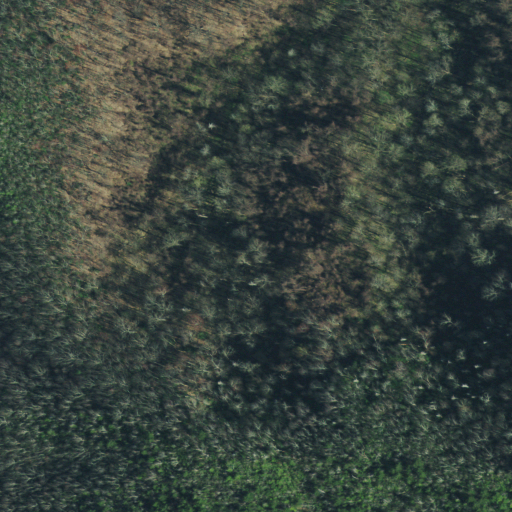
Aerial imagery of ridge(s) in Tennessee named Bald Top Ridge containing deciduous forest, mixed forest, and evergreen forest